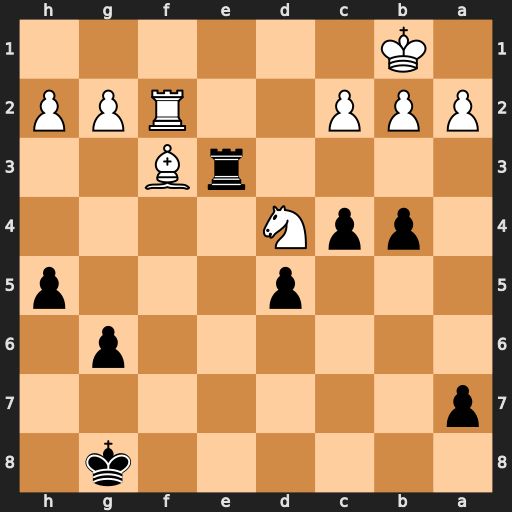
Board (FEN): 6k1/p7/6p1/3p3p/1ppN4/4rB2/PPP2RPP/1K6
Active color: b
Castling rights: -
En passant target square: -
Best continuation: Re1+ Bd1 Rxd1#